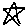
Label: star